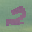
Label: 2